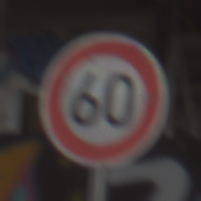
Verkehrszeichen: Geschwindigkeit60
Umgebung: Roofed, Special
Tageszeit: Midday
Wetter: Overcast
Licht: Natural
Jahreszeit: NotSpecified
Kontrast: MediumContrast